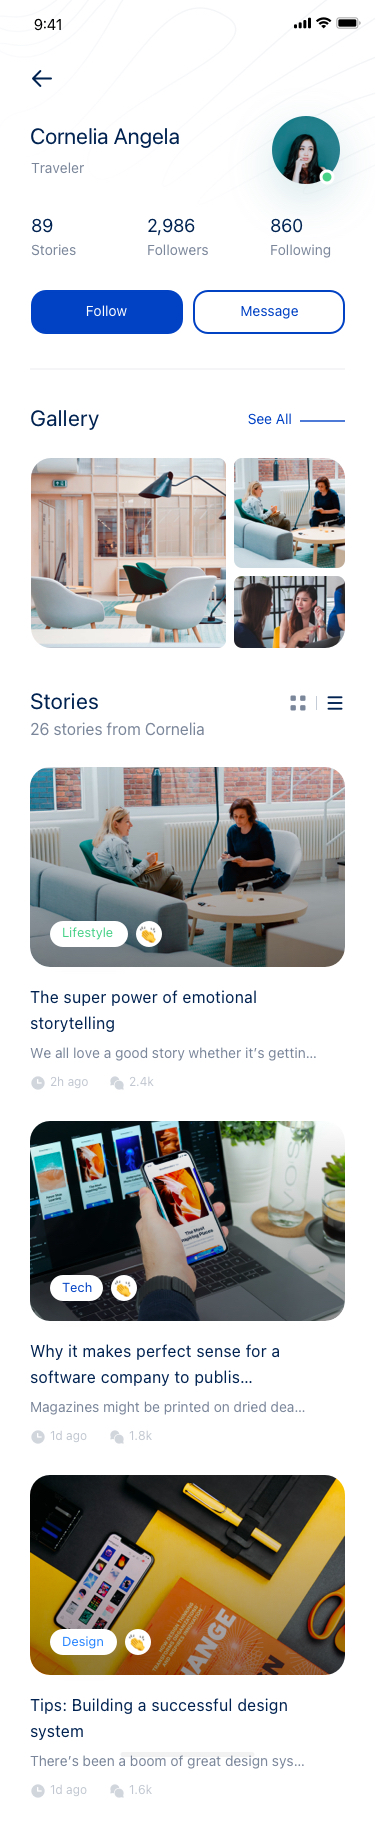
Text in this UI design:
Cornelia Angela
Traveler
89
Stories
2,986
Followers
860
Following
Follow
Message
Gallery
See All
Stories
26 stories from Cornelia
👏
Lifestyle
The super power of emotional storytelling
We all love a good story whether it’s gettin…
2h ago
2.4k
👏
Tech
Why it makes perfect sense for a software company to publis…
Magazines might be printed on dried dea…
1d ago
1.8k
👏
Design
Tips: Building a successful design system
There’s been a boom of great design sys…
1d ago
1.6k